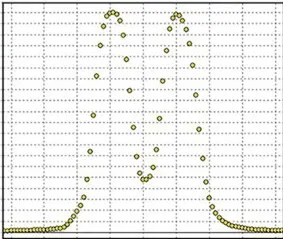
(A) Dose distribution in a coronal plane. Along the green line marked in panel , showing the peak to valley dose ratio of about 4. (Permission by Radiation Research to extract from Figure 3 in Wu X et al. . 2021 Radiation Research Society).
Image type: chart (chart)